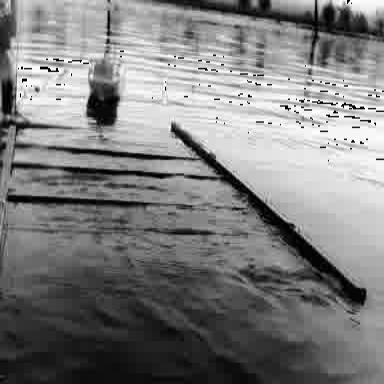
There is a liner in the infrared image.